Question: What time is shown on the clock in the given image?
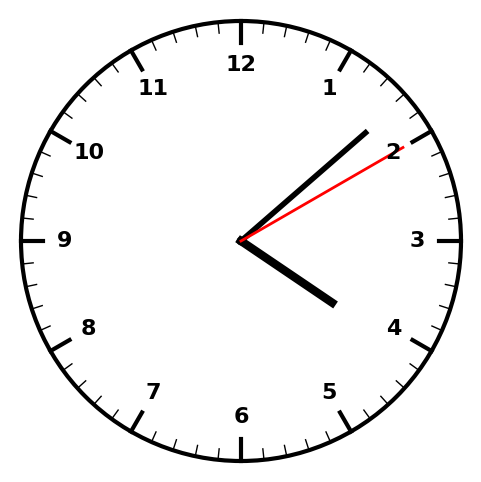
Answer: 04:08:10